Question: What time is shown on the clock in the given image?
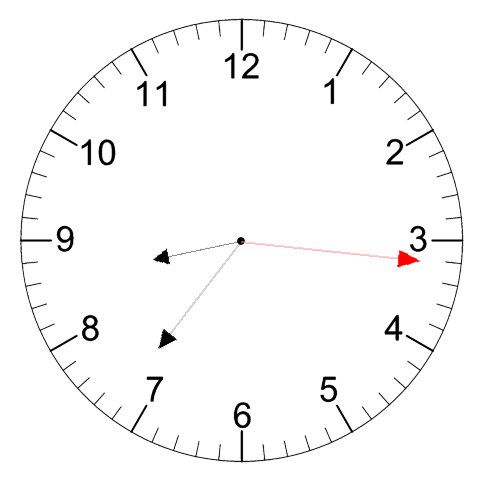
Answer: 08:36:16